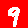
Digit: 9